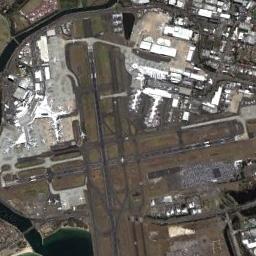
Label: airport